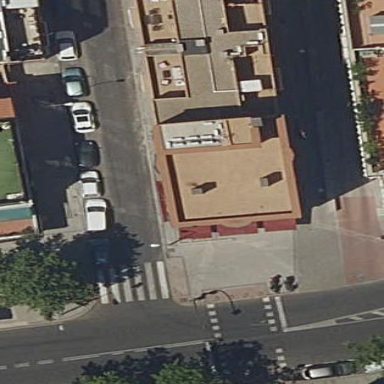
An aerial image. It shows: Building.